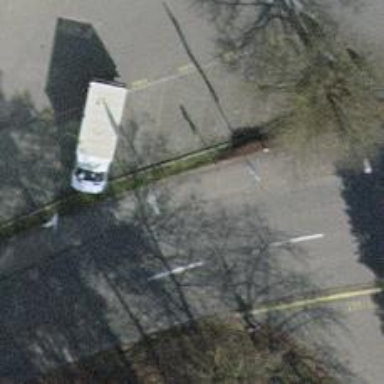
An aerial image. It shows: Asphalt sidewalk.